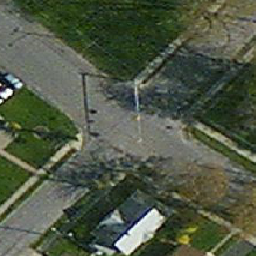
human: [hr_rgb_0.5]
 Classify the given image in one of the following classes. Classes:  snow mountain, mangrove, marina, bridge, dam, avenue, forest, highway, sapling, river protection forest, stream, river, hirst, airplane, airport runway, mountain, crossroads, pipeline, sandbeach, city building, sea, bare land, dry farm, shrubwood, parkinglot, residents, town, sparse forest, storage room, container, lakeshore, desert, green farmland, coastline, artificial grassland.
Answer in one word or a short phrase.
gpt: crossroads